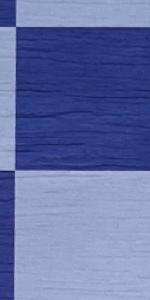
Label: Empty